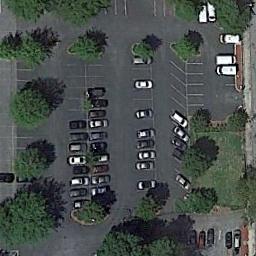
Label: parking_lot